Interaction volume radius: 5 \u00c5
Interaction volume height: 20 \u00c5
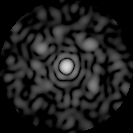
Disorder parameter: 0.708